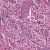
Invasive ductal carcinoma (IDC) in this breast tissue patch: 0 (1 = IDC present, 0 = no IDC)